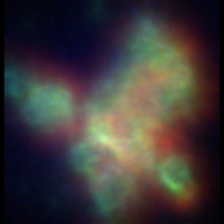
Taxon: Diatom_aggregate
Group: Diatoms